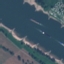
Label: River